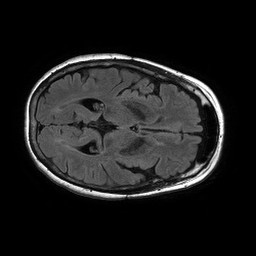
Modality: FLAIR
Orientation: axial
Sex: female
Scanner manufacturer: philips
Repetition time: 11 s
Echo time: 0.125 s